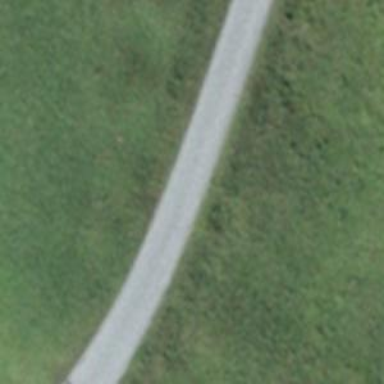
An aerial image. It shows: Paved track with Grade 1 surface.